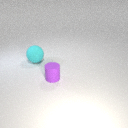
small purple rubber cylinder in front of large cyan rubber sphere